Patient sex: M
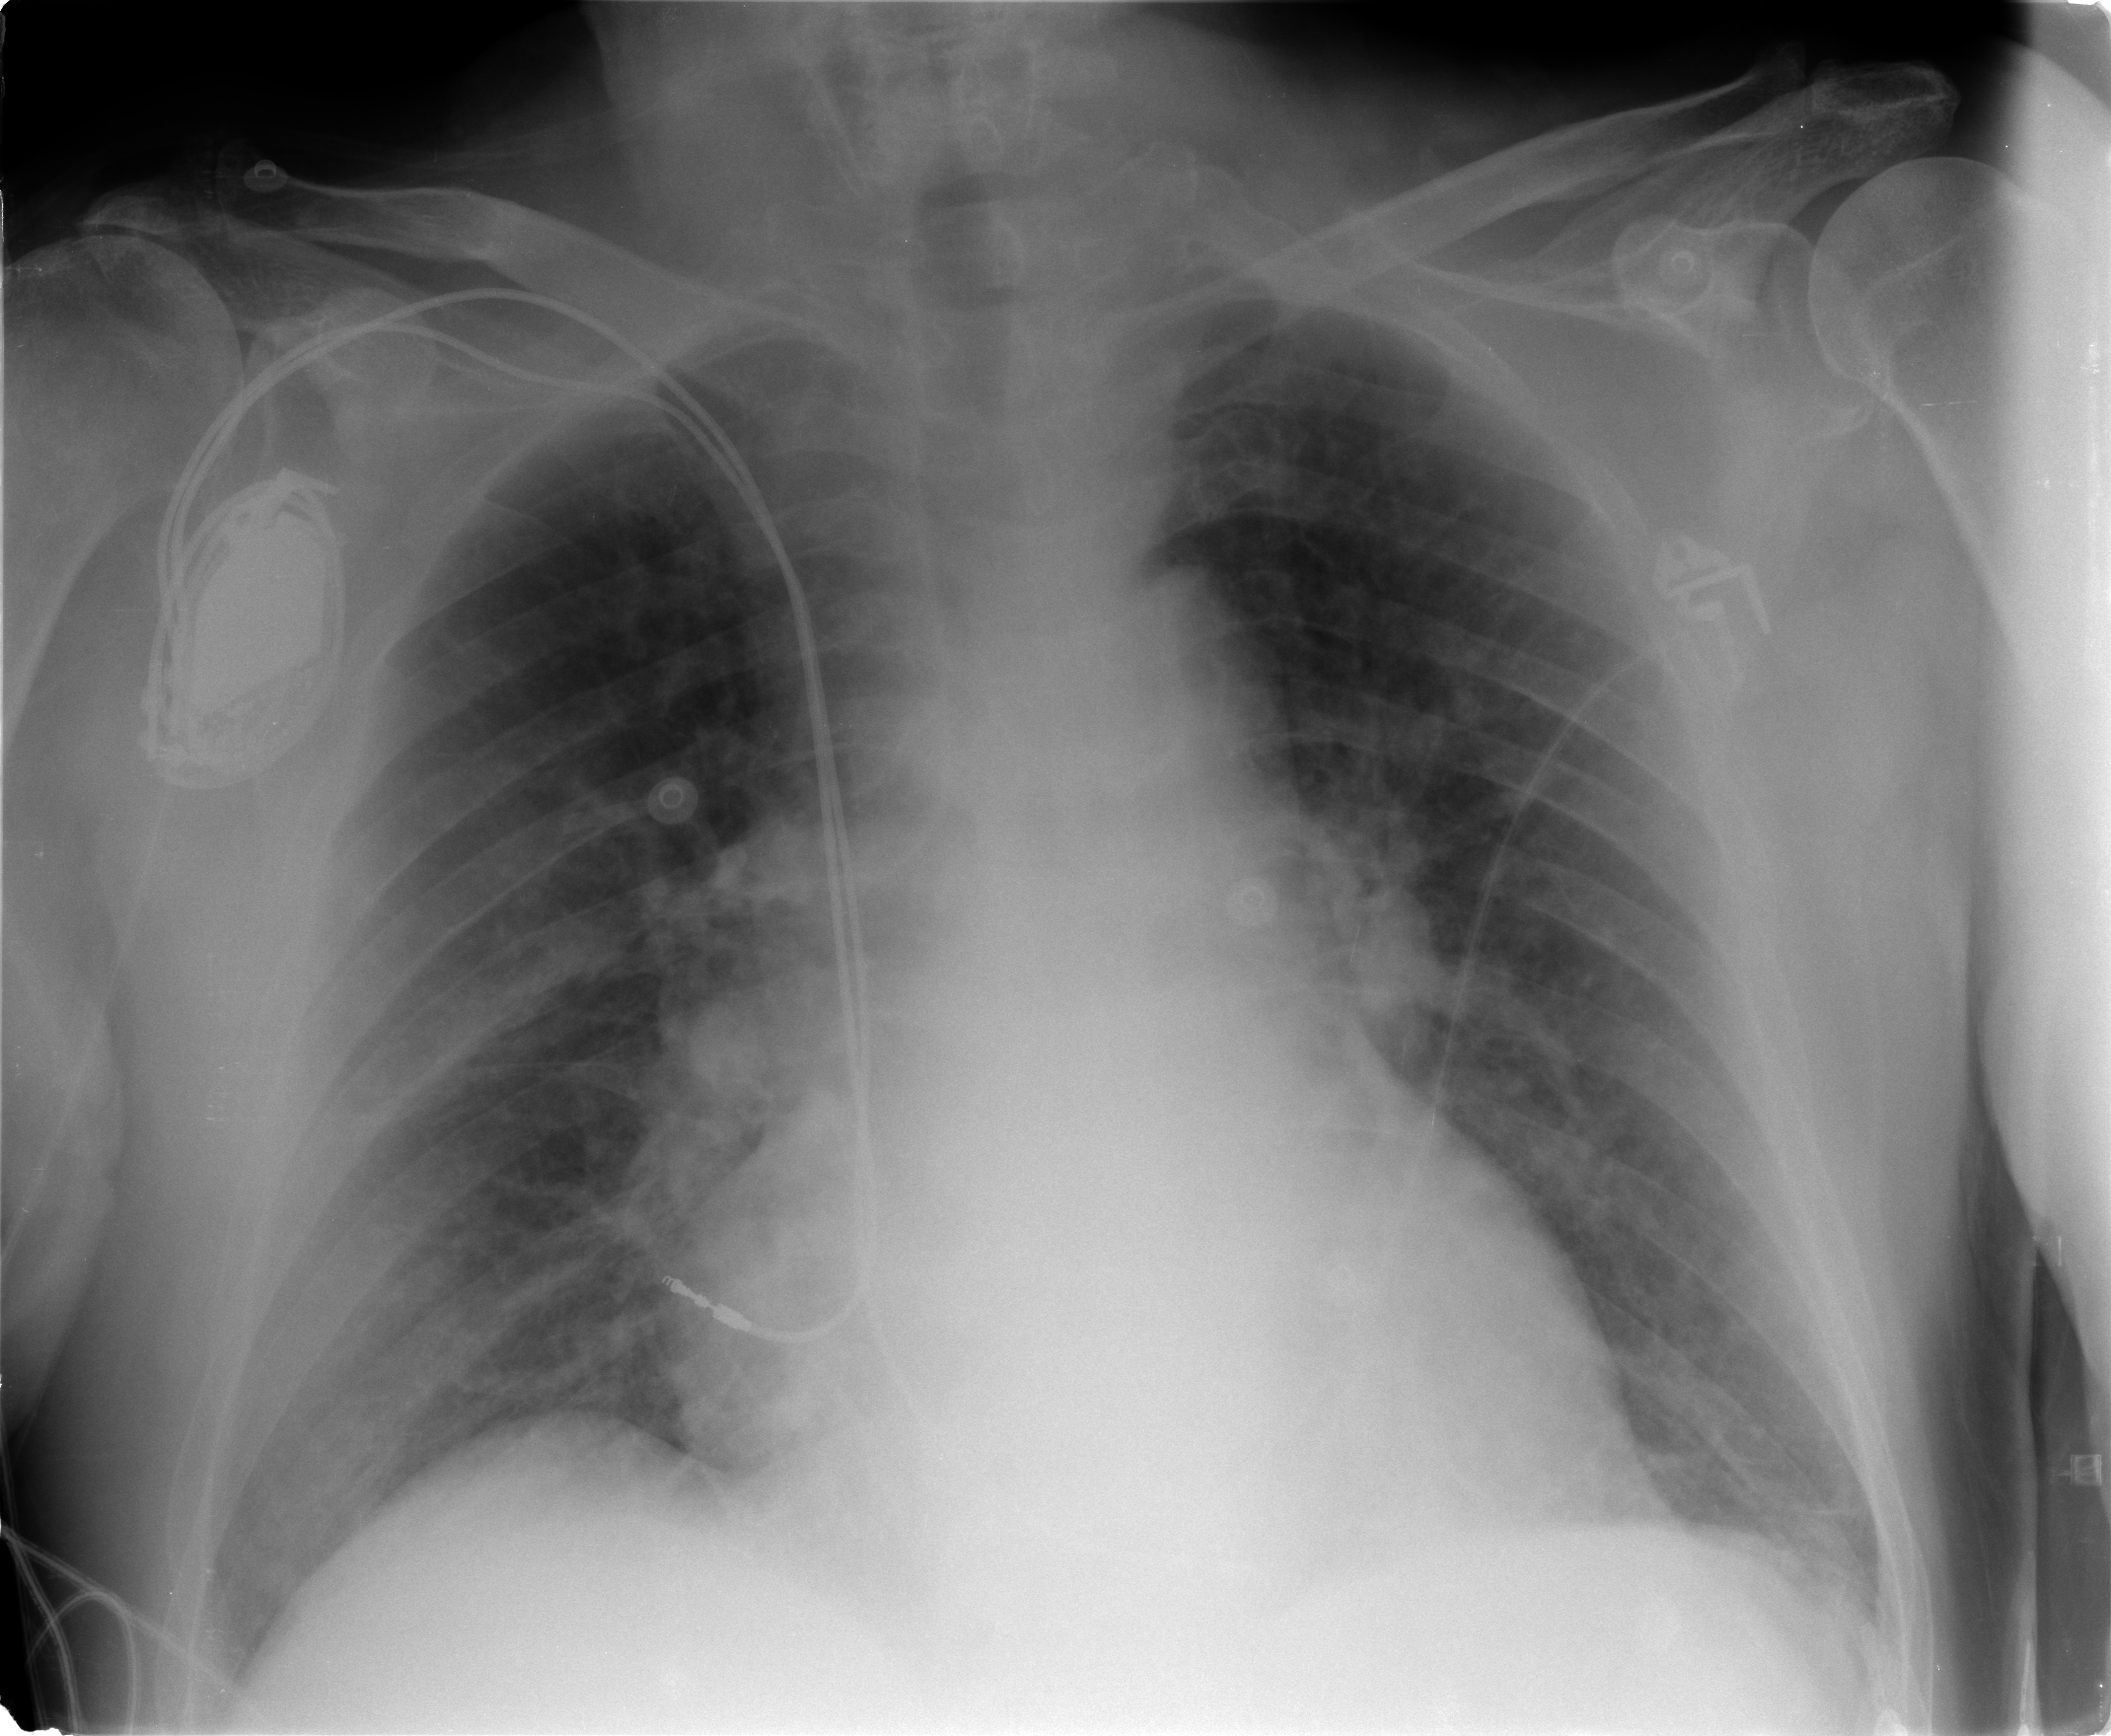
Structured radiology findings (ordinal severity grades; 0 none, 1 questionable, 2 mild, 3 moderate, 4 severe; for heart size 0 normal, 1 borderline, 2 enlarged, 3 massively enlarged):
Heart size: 0
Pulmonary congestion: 3
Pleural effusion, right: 0
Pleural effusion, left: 0
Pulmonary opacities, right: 0
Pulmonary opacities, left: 0
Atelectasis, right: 0
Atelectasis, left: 2